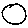
Label: circle